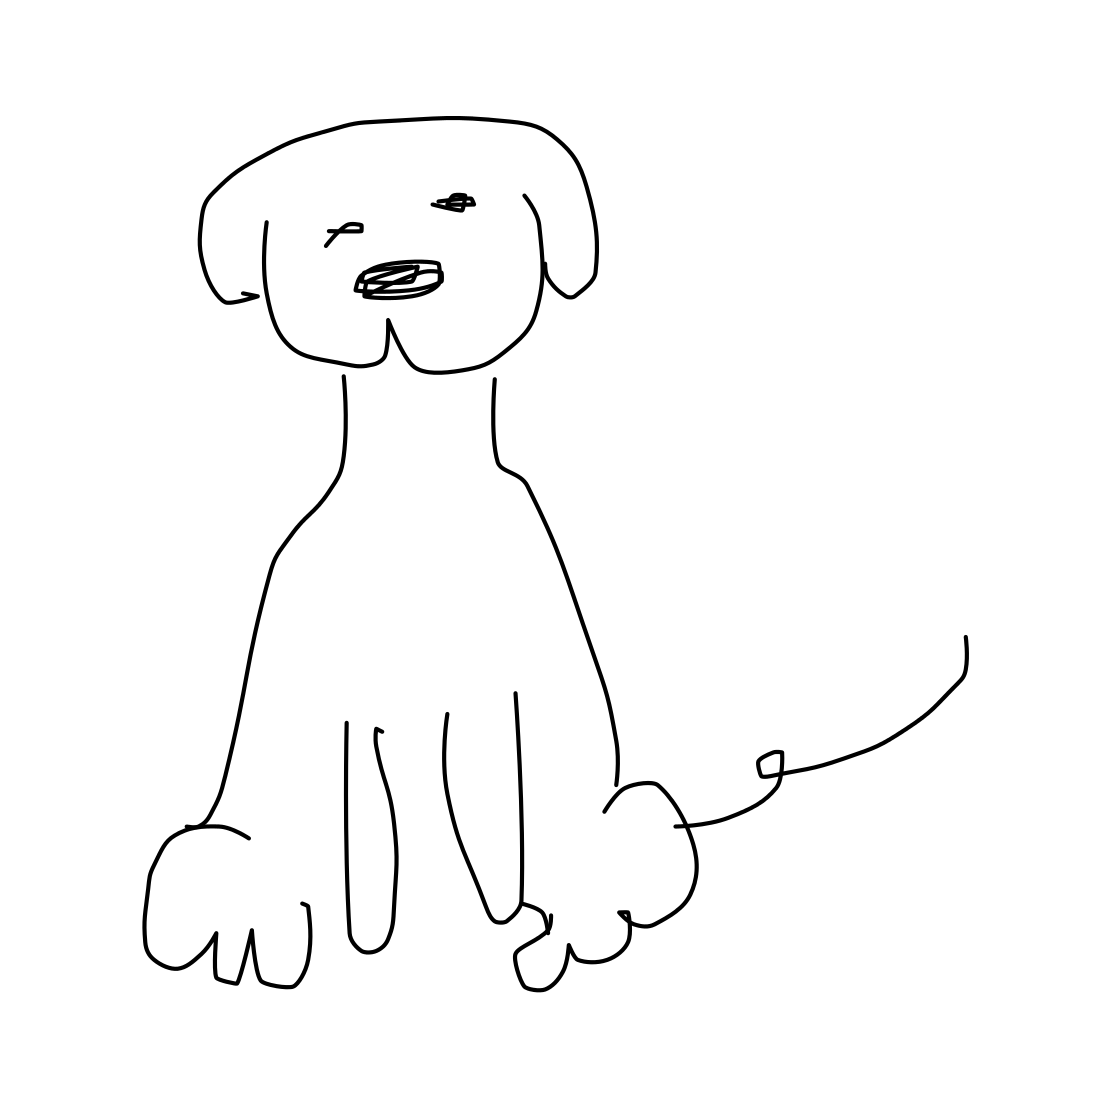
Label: dog